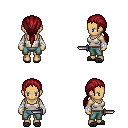
a pixel art fantasy rpg character, female body template, human, tanned skin, white pirate shirt, teal pants, brunette ponytail hairstyle, white cloth bandages, gray slippers, dagger, four views (front, back, left, right), 2x2 character sprite sheet, small pixel art, hard edges, no anti-aliasing